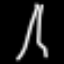
Label: The Eiffel Tower